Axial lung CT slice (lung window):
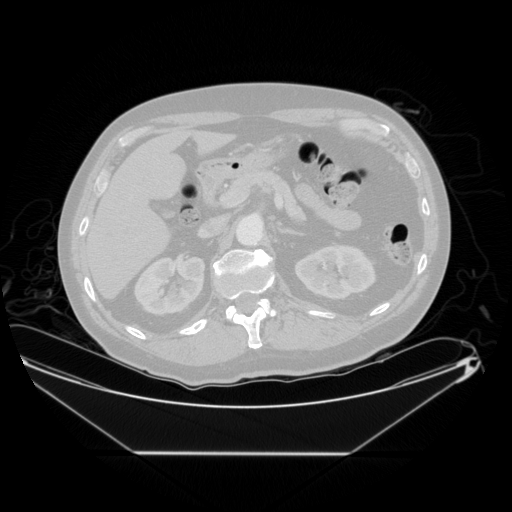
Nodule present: no